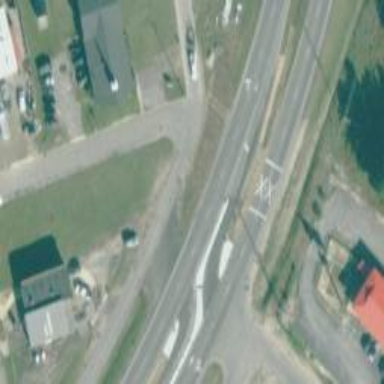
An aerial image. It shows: Trunk link highway.